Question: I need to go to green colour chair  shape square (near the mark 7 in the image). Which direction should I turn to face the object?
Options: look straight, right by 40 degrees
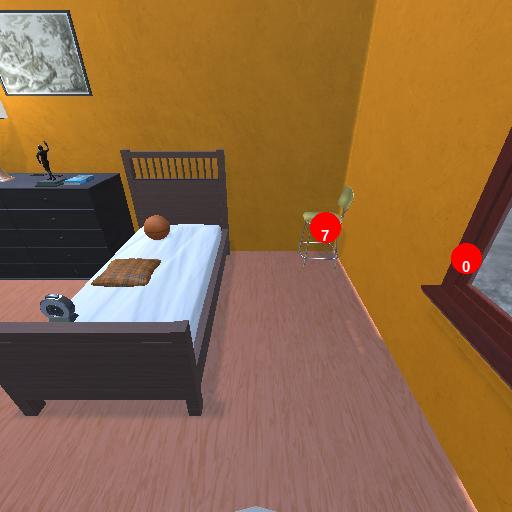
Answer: look straight